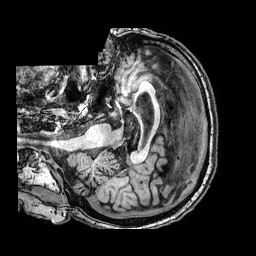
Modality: T1w
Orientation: axial
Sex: male
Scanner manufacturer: philips
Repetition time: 0.008103 s
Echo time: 0.00371 s